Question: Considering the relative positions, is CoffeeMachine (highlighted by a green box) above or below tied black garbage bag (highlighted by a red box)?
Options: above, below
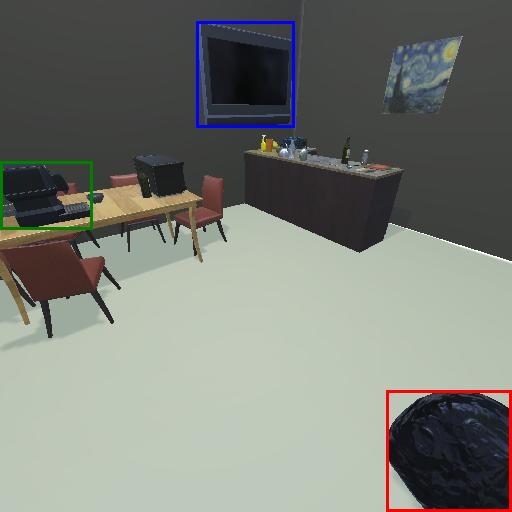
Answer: above